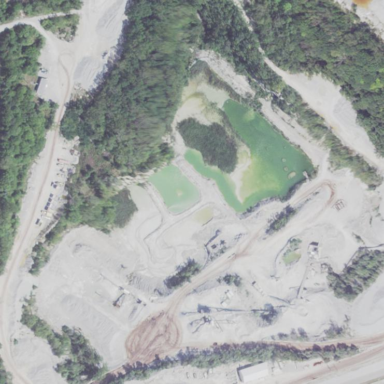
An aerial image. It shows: Quarry area marked as mine.